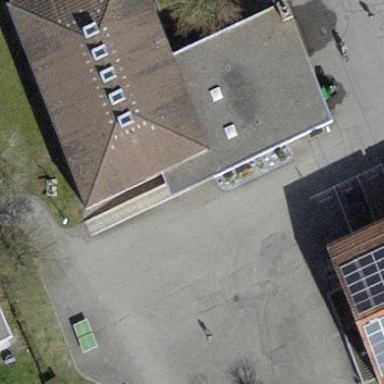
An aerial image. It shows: Building with flat roof.